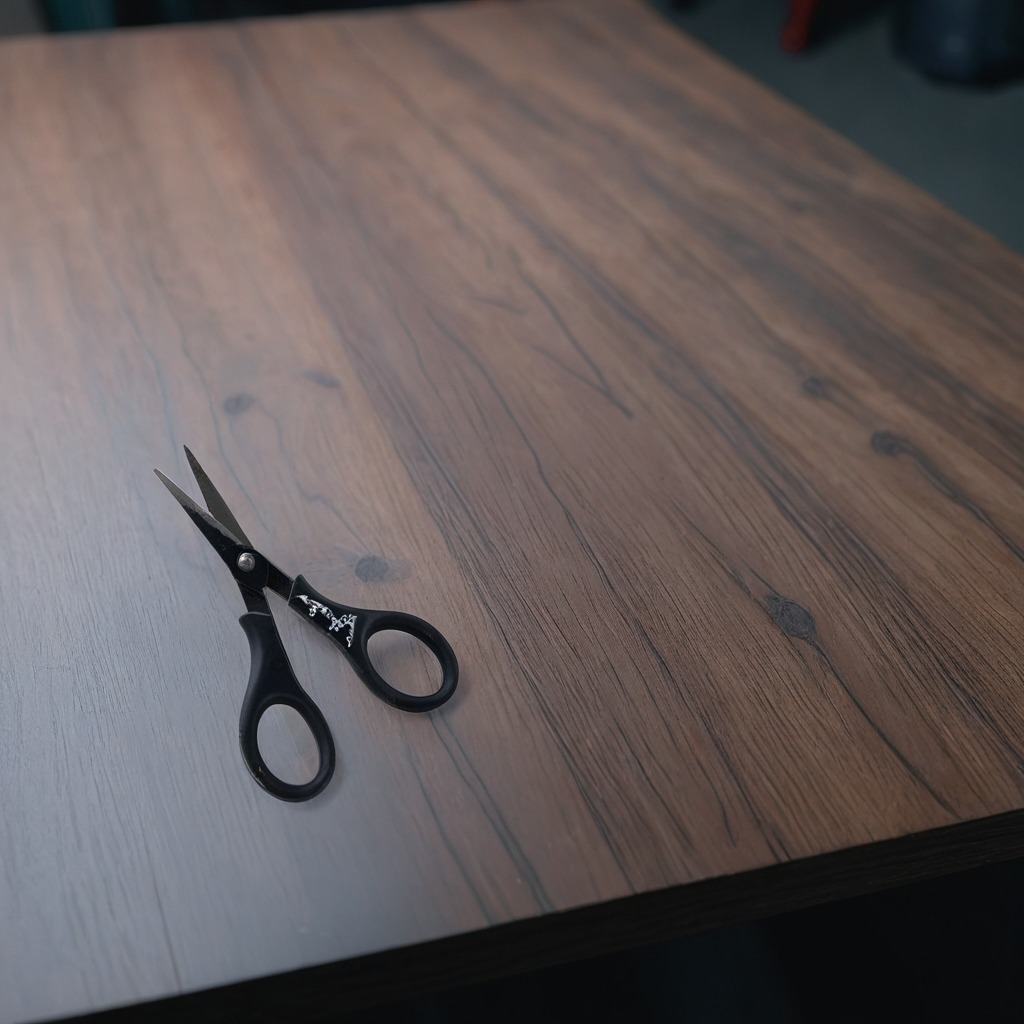
A scissor is lying on the old table.